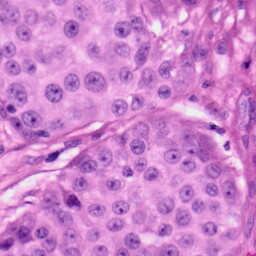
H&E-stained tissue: Skin